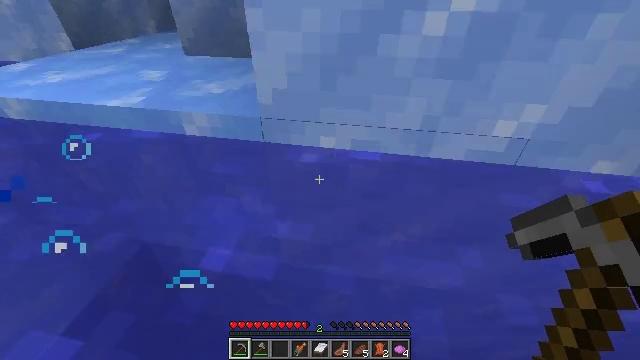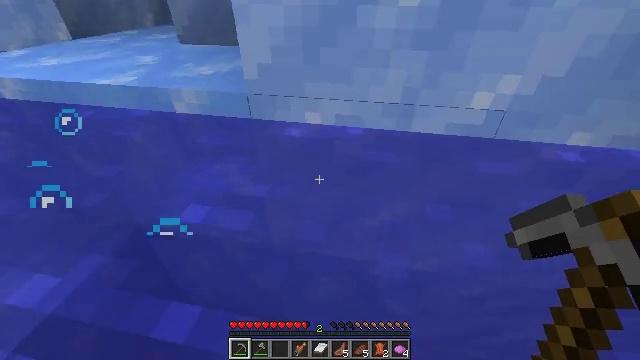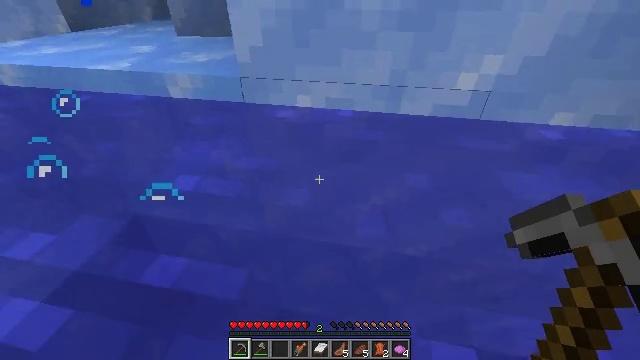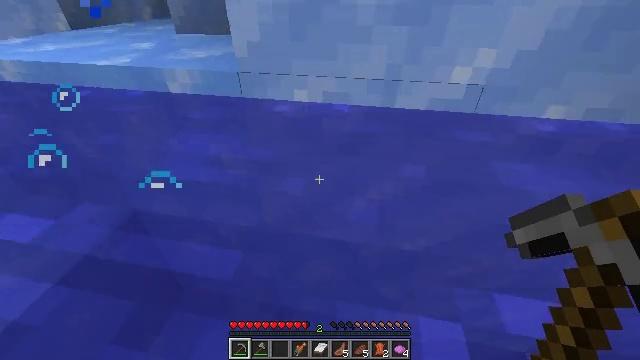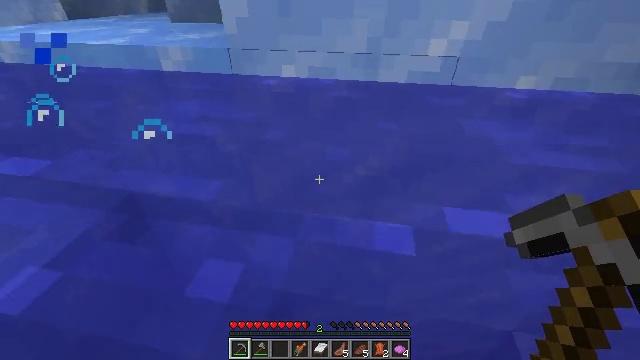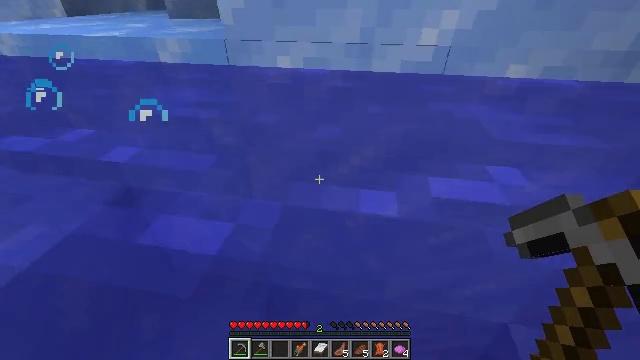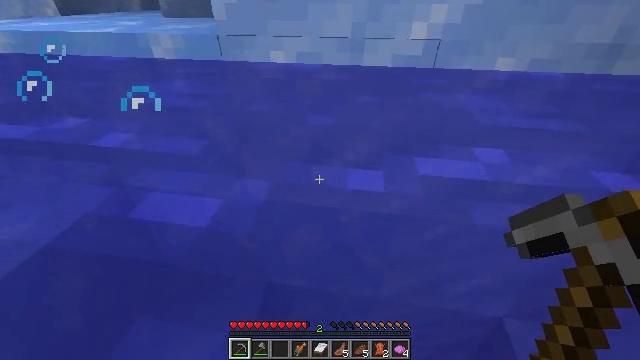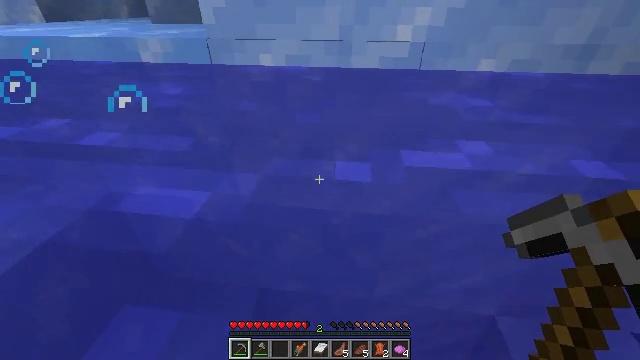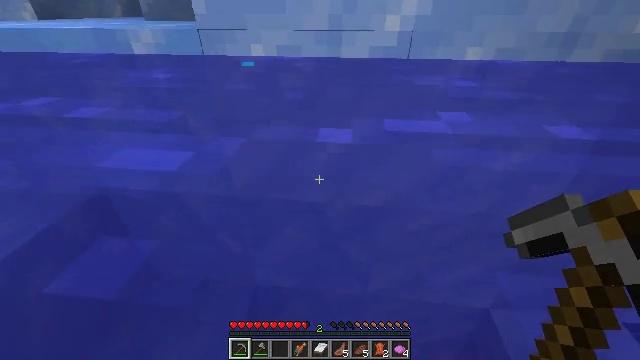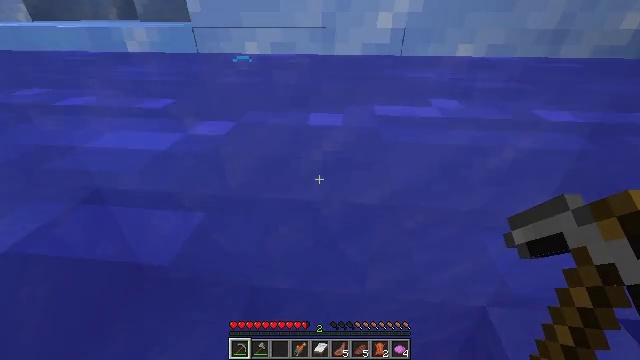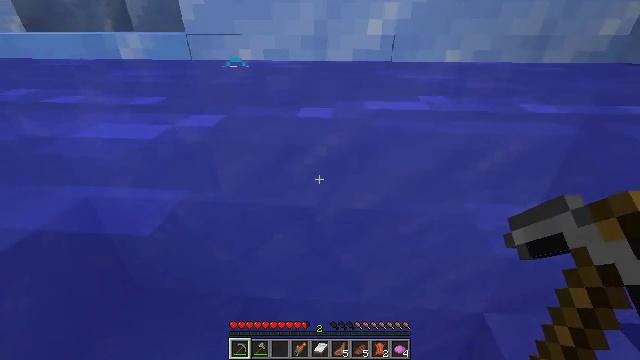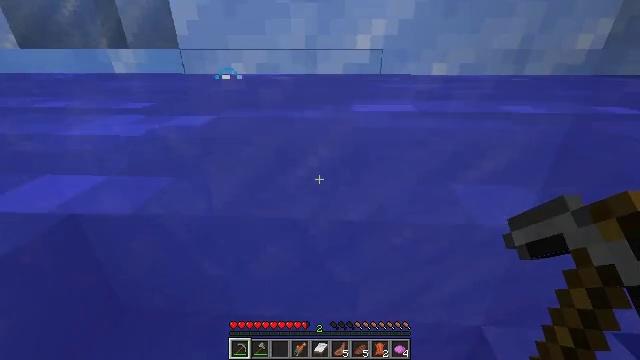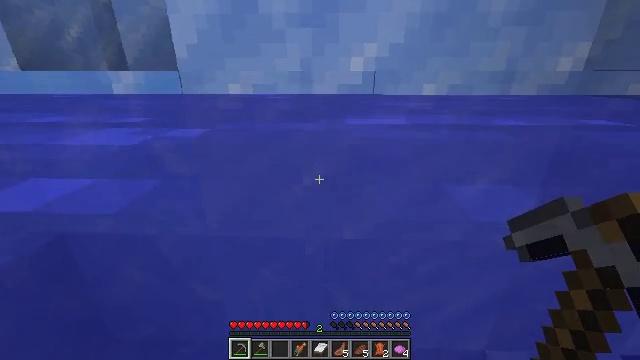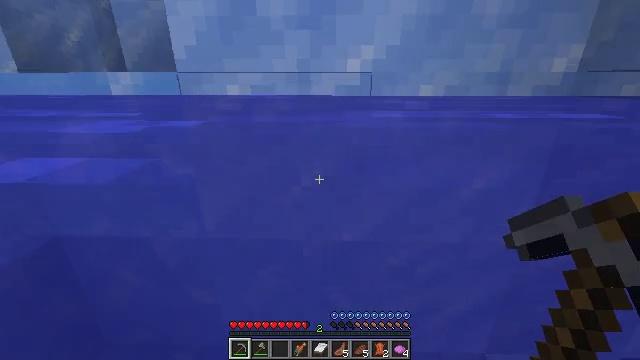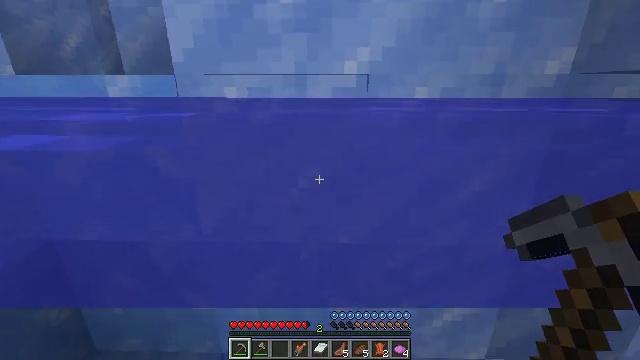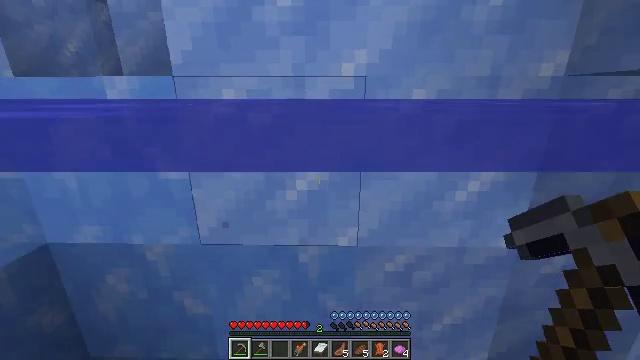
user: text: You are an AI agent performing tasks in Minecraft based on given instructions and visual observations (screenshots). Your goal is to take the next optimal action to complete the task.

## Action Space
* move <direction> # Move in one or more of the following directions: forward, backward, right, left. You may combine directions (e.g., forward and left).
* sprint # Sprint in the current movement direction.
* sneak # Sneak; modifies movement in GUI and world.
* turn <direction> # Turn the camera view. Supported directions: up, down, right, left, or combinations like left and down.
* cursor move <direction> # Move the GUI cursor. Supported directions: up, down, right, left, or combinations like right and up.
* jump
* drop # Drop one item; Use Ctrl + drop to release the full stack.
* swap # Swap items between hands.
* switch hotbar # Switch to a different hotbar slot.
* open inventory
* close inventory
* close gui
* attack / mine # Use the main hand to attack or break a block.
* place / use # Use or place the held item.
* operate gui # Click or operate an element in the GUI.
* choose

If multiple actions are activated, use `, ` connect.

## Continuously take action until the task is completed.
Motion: motion action
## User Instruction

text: Break packed ice to add to inventory.
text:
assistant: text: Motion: move back
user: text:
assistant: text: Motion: move back
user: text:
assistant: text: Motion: move back
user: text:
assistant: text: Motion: no_op
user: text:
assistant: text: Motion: no_op
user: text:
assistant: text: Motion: no_op
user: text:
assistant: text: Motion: turn right and up
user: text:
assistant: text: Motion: no_op
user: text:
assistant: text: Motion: no_op
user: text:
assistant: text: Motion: turn right and up
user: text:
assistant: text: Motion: turn right and up
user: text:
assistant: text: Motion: turn up
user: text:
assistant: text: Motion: turn up
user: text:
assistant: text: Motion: turn up
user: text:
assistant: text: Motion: move forward, turn up
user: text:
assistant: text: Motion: move forward
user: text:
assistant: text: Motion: move forward, jump
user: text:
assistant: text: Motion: move forward, jump
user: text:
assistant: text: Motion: move forward, jump
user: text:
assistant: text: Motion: move forward, turn right and up, jump
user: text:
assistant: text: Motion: move forward, turn up
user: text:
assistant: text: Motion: move forward, attack / mine
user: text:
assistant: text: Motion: attack / mine
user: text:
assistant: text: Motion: turn up, attack / mine
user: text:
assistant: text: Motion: attack / mine
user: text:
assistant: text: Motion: attack / mine
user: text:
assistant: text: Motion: attack / mine
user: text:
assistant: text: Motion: turn up, attack / mine
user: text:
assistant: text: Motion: turn up, attack / mine
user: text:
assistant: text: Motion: attack / mine